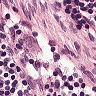
Metastatic tissue present: no